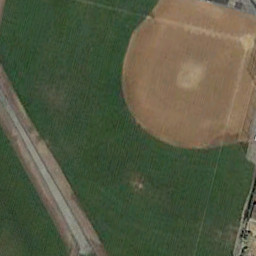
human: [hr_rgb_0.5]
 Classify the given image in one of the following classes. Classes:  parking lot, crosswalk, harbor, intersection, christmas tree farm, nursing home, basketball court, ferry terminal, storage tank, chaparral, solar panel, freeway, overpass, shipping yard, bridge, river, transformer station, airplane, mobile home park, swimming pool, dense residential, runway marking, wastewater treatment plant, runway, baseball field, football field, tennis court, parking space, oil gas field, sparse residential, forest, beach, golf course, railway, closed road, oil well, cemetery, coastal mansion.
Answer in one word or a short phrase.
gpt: baseball field